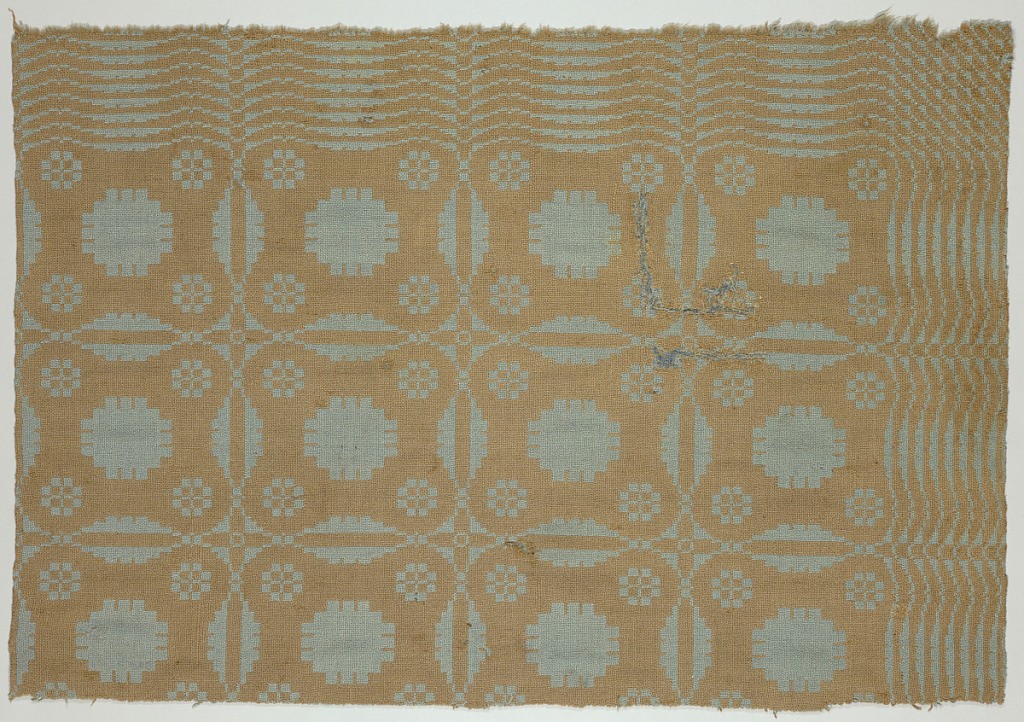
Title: Coverlet fragment
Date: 18th century
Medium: wool Technique: double cloth
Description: Single snowball pattern in tan and pale blue. Border on two sides suggests form of sunrise pattern. Plain cloth selvages on two short sides. Probably Pennsylvania Dutch.